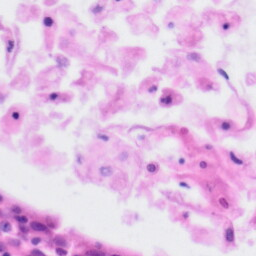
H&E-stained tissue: Tonsil